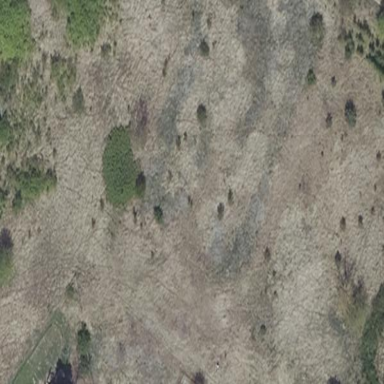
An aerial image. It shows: Landscape with heath vegetation.